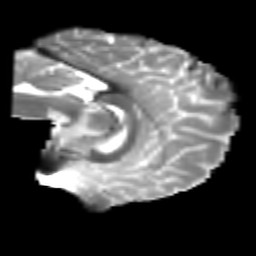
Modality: T2w
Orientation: sagittal
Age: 28
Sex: male
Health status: healthy